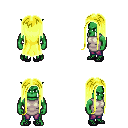
a pixel art fantasy rpg character, male body template, orc, green skin, white tunic, magenta pants, gold extra-long hairstyle, ghillies, four views (front, back, left, right), 2x2 character sprite sheet, small pixel art, hard edges, no anti-aliasing